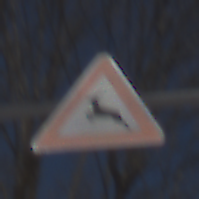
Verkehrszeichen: WildwechselRechts
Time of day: MorningAfternoon
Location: Outdoor (Special)
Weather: Clear
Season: Winter
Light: Natural